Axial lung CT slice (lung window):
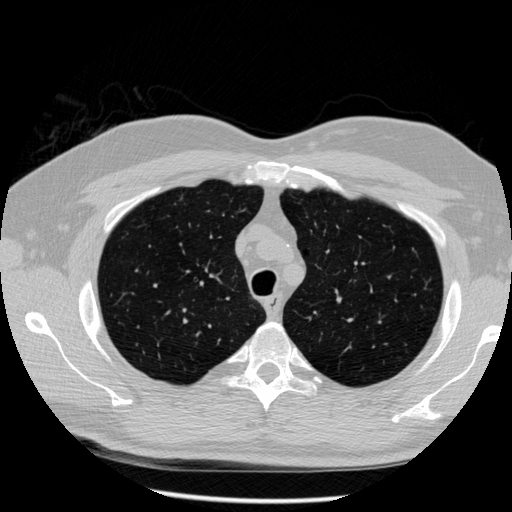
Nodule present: no